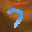
Label: 7